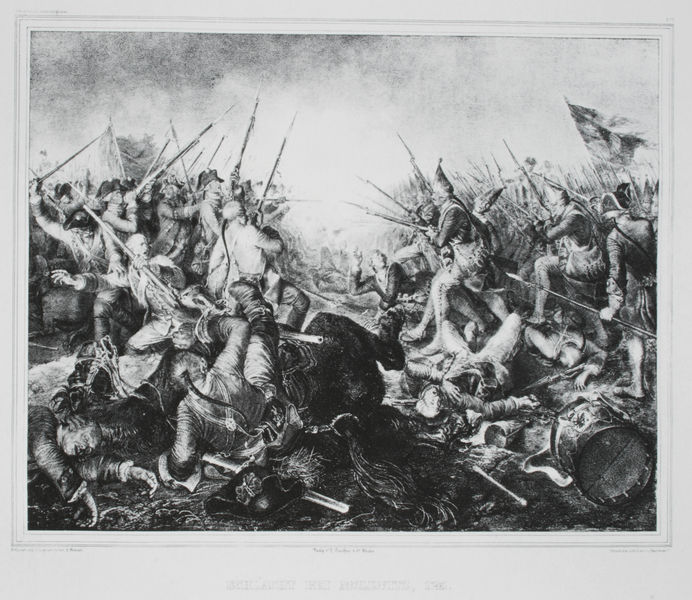
Titel: Denkwürdigkeiten aus der Brandenburgisch-Preussischen Geschichte - Blatt 9: Schlacht bei Mollwitz, 1741.
Künstler: Adolph Menzel
Standort: Berlin
Institution: Staatliche Museen zu Berlin, Kupferstichkabinett
Schlagwörter: angriff, gemälde, himmel, kampf, kämpfer, weiß, wolken, menschen, bewegung, frankreich, grau, hut, hüte, männer, schwarz, szene, zeichnung, haube, malerei, arme, leiche, rahmen, tod, tot, herr, rauch, front, pferd, pferde, reiter, beine, liegen, fahnen, fahne, flagge, laufen, grafik, graphik, amerika, banner, franzosen, gewalt, krieg, schlacht, soldaten, zopf, tusche, blut, stangen, stürmen, druck, stich, attacke, schwarzweiß, uniform, waffen, gemetzel, leichen, tote, waffe, furcht, engländer, napoleon, dreispitz, ritter, trommel, armee, heer, kämpfen, sterben, gewehr, krieger, sturz, historienmalerei, kühl, lanzen, speere, usa, aufklärung, gewehre, kupferstich, gefallene, reproduktion, heroisch, preußen, gefallen, schießen, schlachtfeld, standarte, gefecht, benjamin west, truppe, bajonett, bürgerkrieg, konfrontation, toto, bajonette, gewirr, unabhängigkeit, solfdaten, befreiungskrieg, dreisptitz, unformen, la liberte guidantla peuple